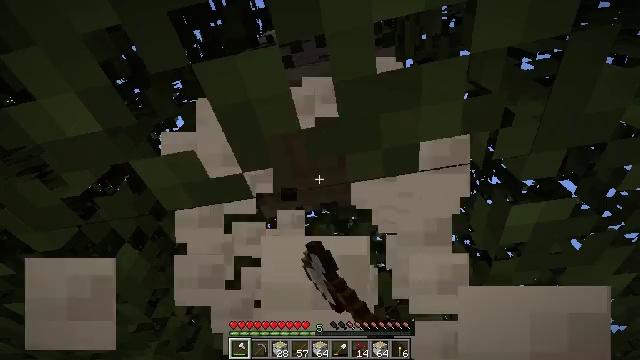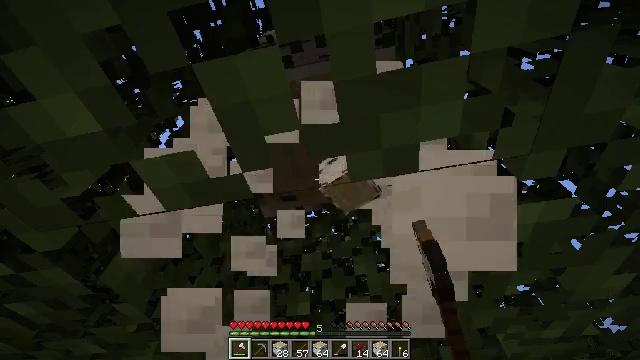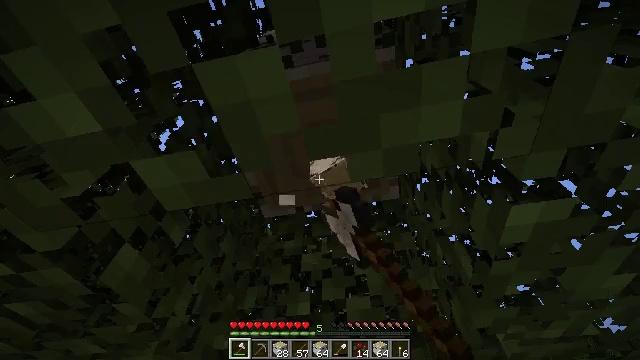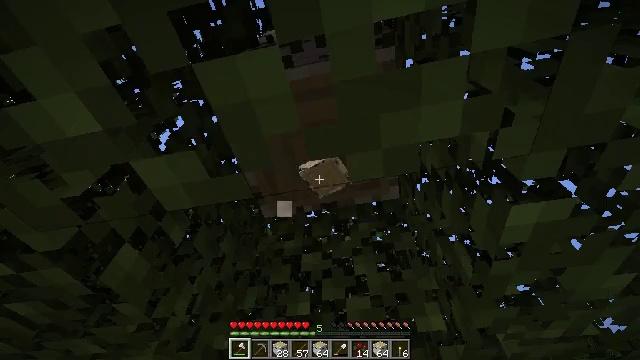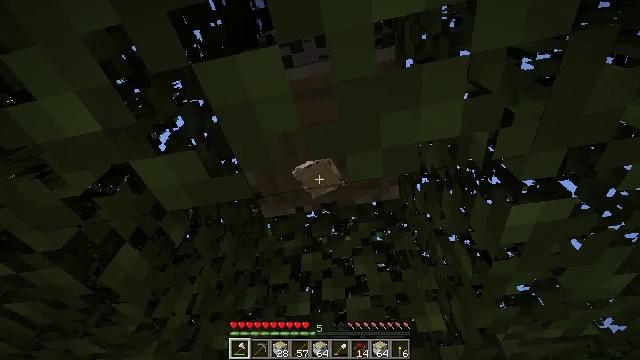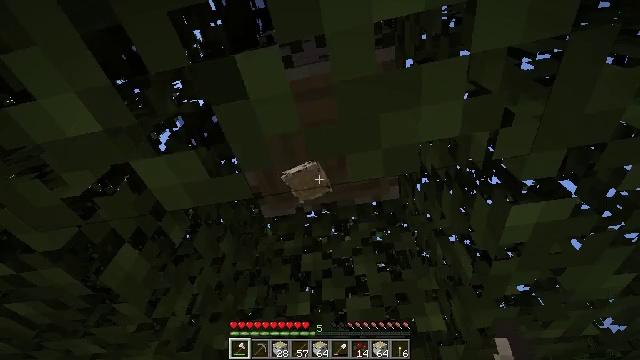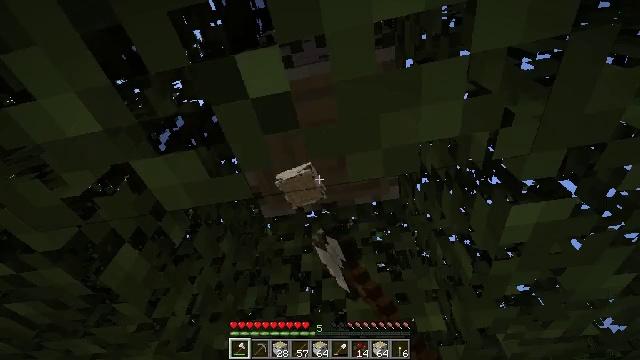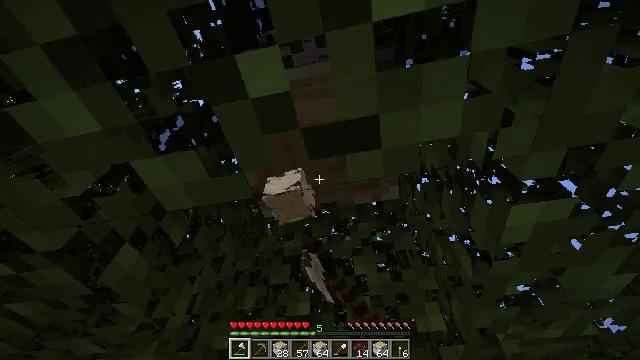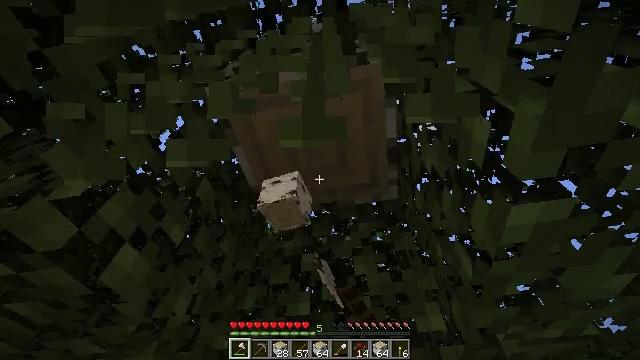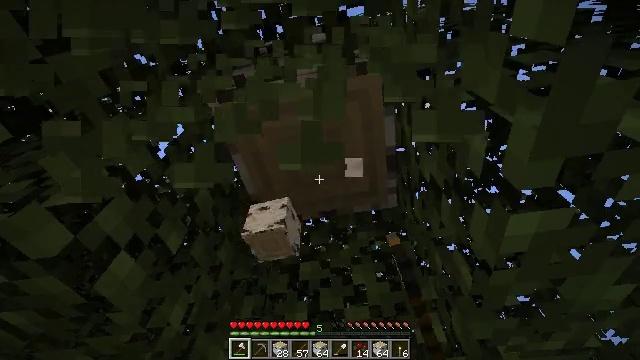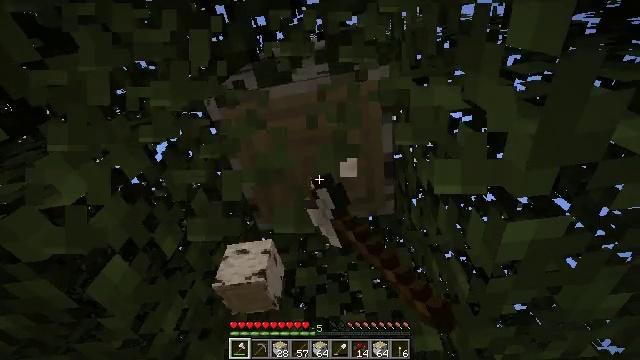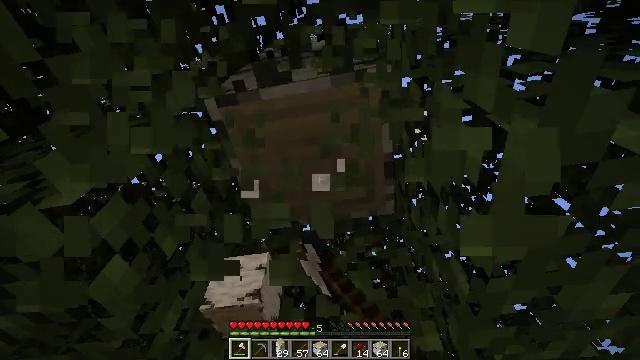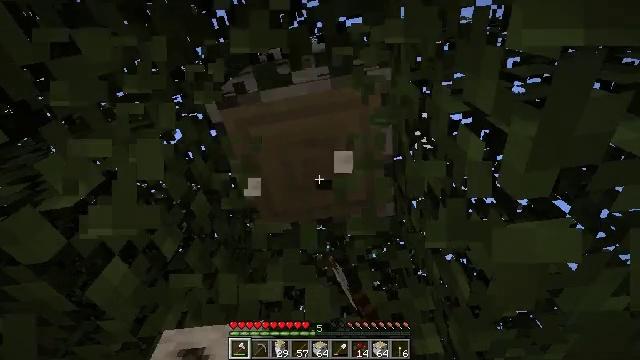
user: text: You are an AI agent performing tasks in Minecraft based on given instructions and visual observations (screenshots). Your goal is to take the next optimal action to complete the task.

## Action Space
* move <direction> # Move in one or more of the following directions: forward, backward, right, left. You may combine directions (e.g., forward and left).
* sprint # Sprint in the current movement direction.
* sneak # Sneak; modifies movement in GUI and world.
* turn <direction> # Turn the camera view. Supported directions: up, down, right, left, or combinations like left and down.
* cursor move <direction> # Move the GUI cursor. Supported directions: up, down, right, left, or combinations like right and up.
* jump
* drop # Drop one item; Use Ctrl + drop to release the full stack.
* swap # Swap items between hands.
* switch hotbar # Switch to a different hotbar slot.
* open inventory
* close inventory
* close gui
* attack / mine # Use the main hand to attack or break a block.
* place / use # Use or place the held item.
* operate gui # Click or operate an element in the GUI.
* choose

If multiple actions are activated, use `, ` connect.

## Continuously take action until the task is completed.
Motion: motion action
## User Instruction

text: Remove birch leaves from trees.
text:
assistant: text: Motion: attack / mine
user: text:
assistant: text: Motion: attack / mine
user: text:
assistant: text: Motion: attack / mine
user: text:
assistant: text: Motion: attack / mine
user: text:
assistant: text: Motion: attack / mine
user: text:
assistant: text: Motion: attack / mine
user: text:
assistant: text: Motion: attack / mine
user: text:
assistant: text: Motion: attack / mine
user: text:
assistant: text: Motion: turn up, attack / mine
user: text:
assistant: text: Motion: turn up, attack / mine
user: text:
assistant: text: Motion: attack / mine
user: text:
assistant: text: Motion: attack / mine
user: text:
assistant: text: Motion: attack / mine